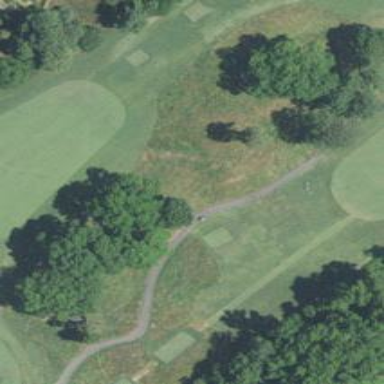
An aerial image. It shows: Area with grass used as rough in golf course.